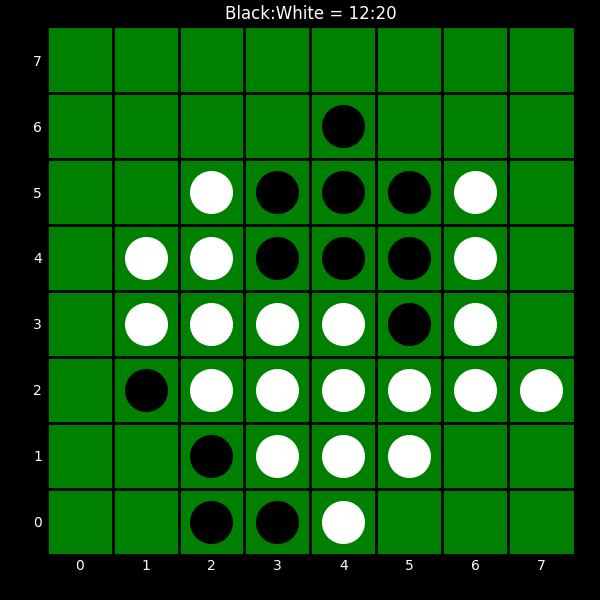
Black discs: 12
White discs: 20